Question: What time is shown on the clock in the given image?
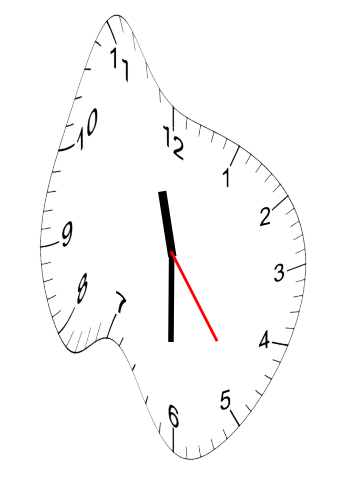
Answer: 11:30:24